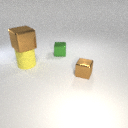
small green metal cube behind large yellow rubber cylinder